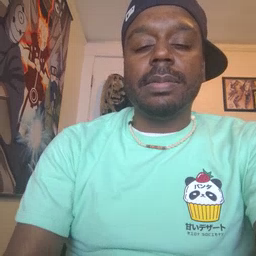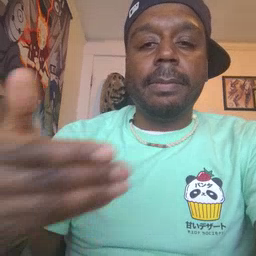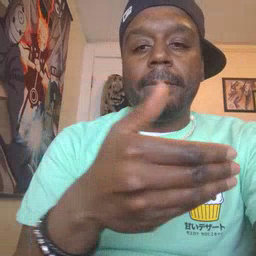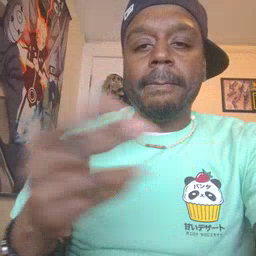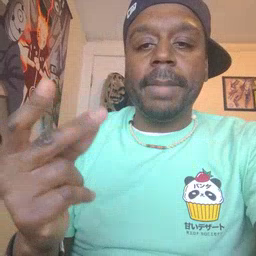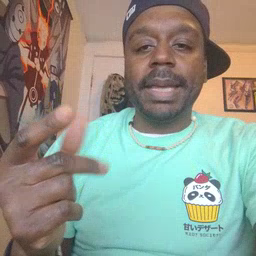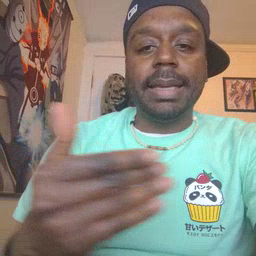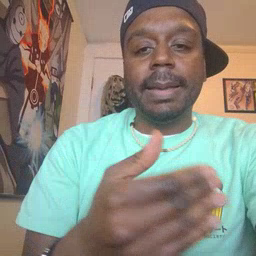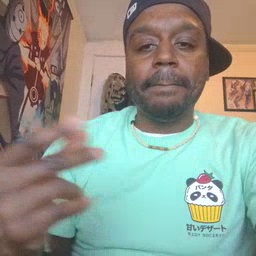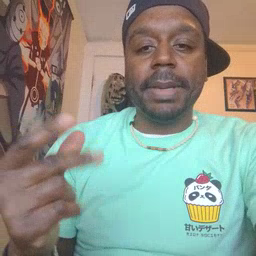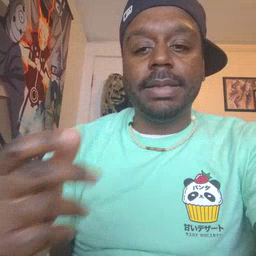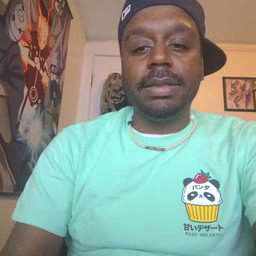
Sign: puppy